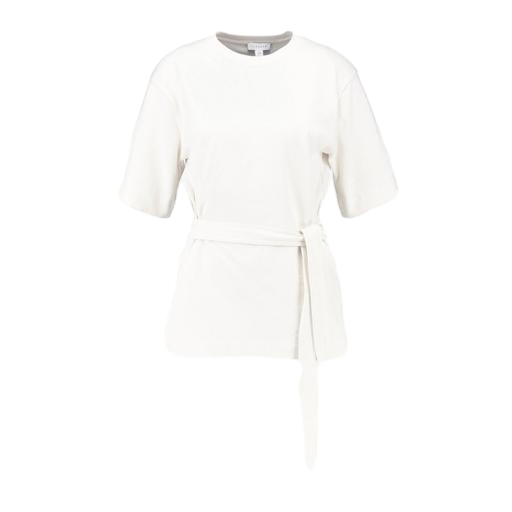
off-white classic t-shirt, white tie waist top, white tai jersey t-shirt, white background